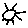
Label: sun